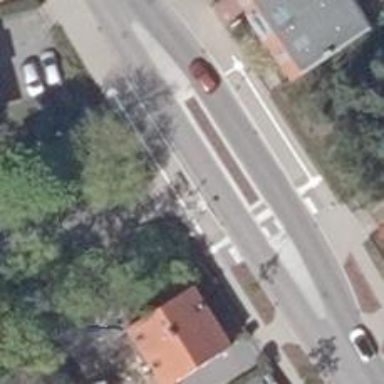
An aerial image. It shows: Secondary road with asphalt surface. There is separate cycle lane and sidewalk.